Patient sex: F
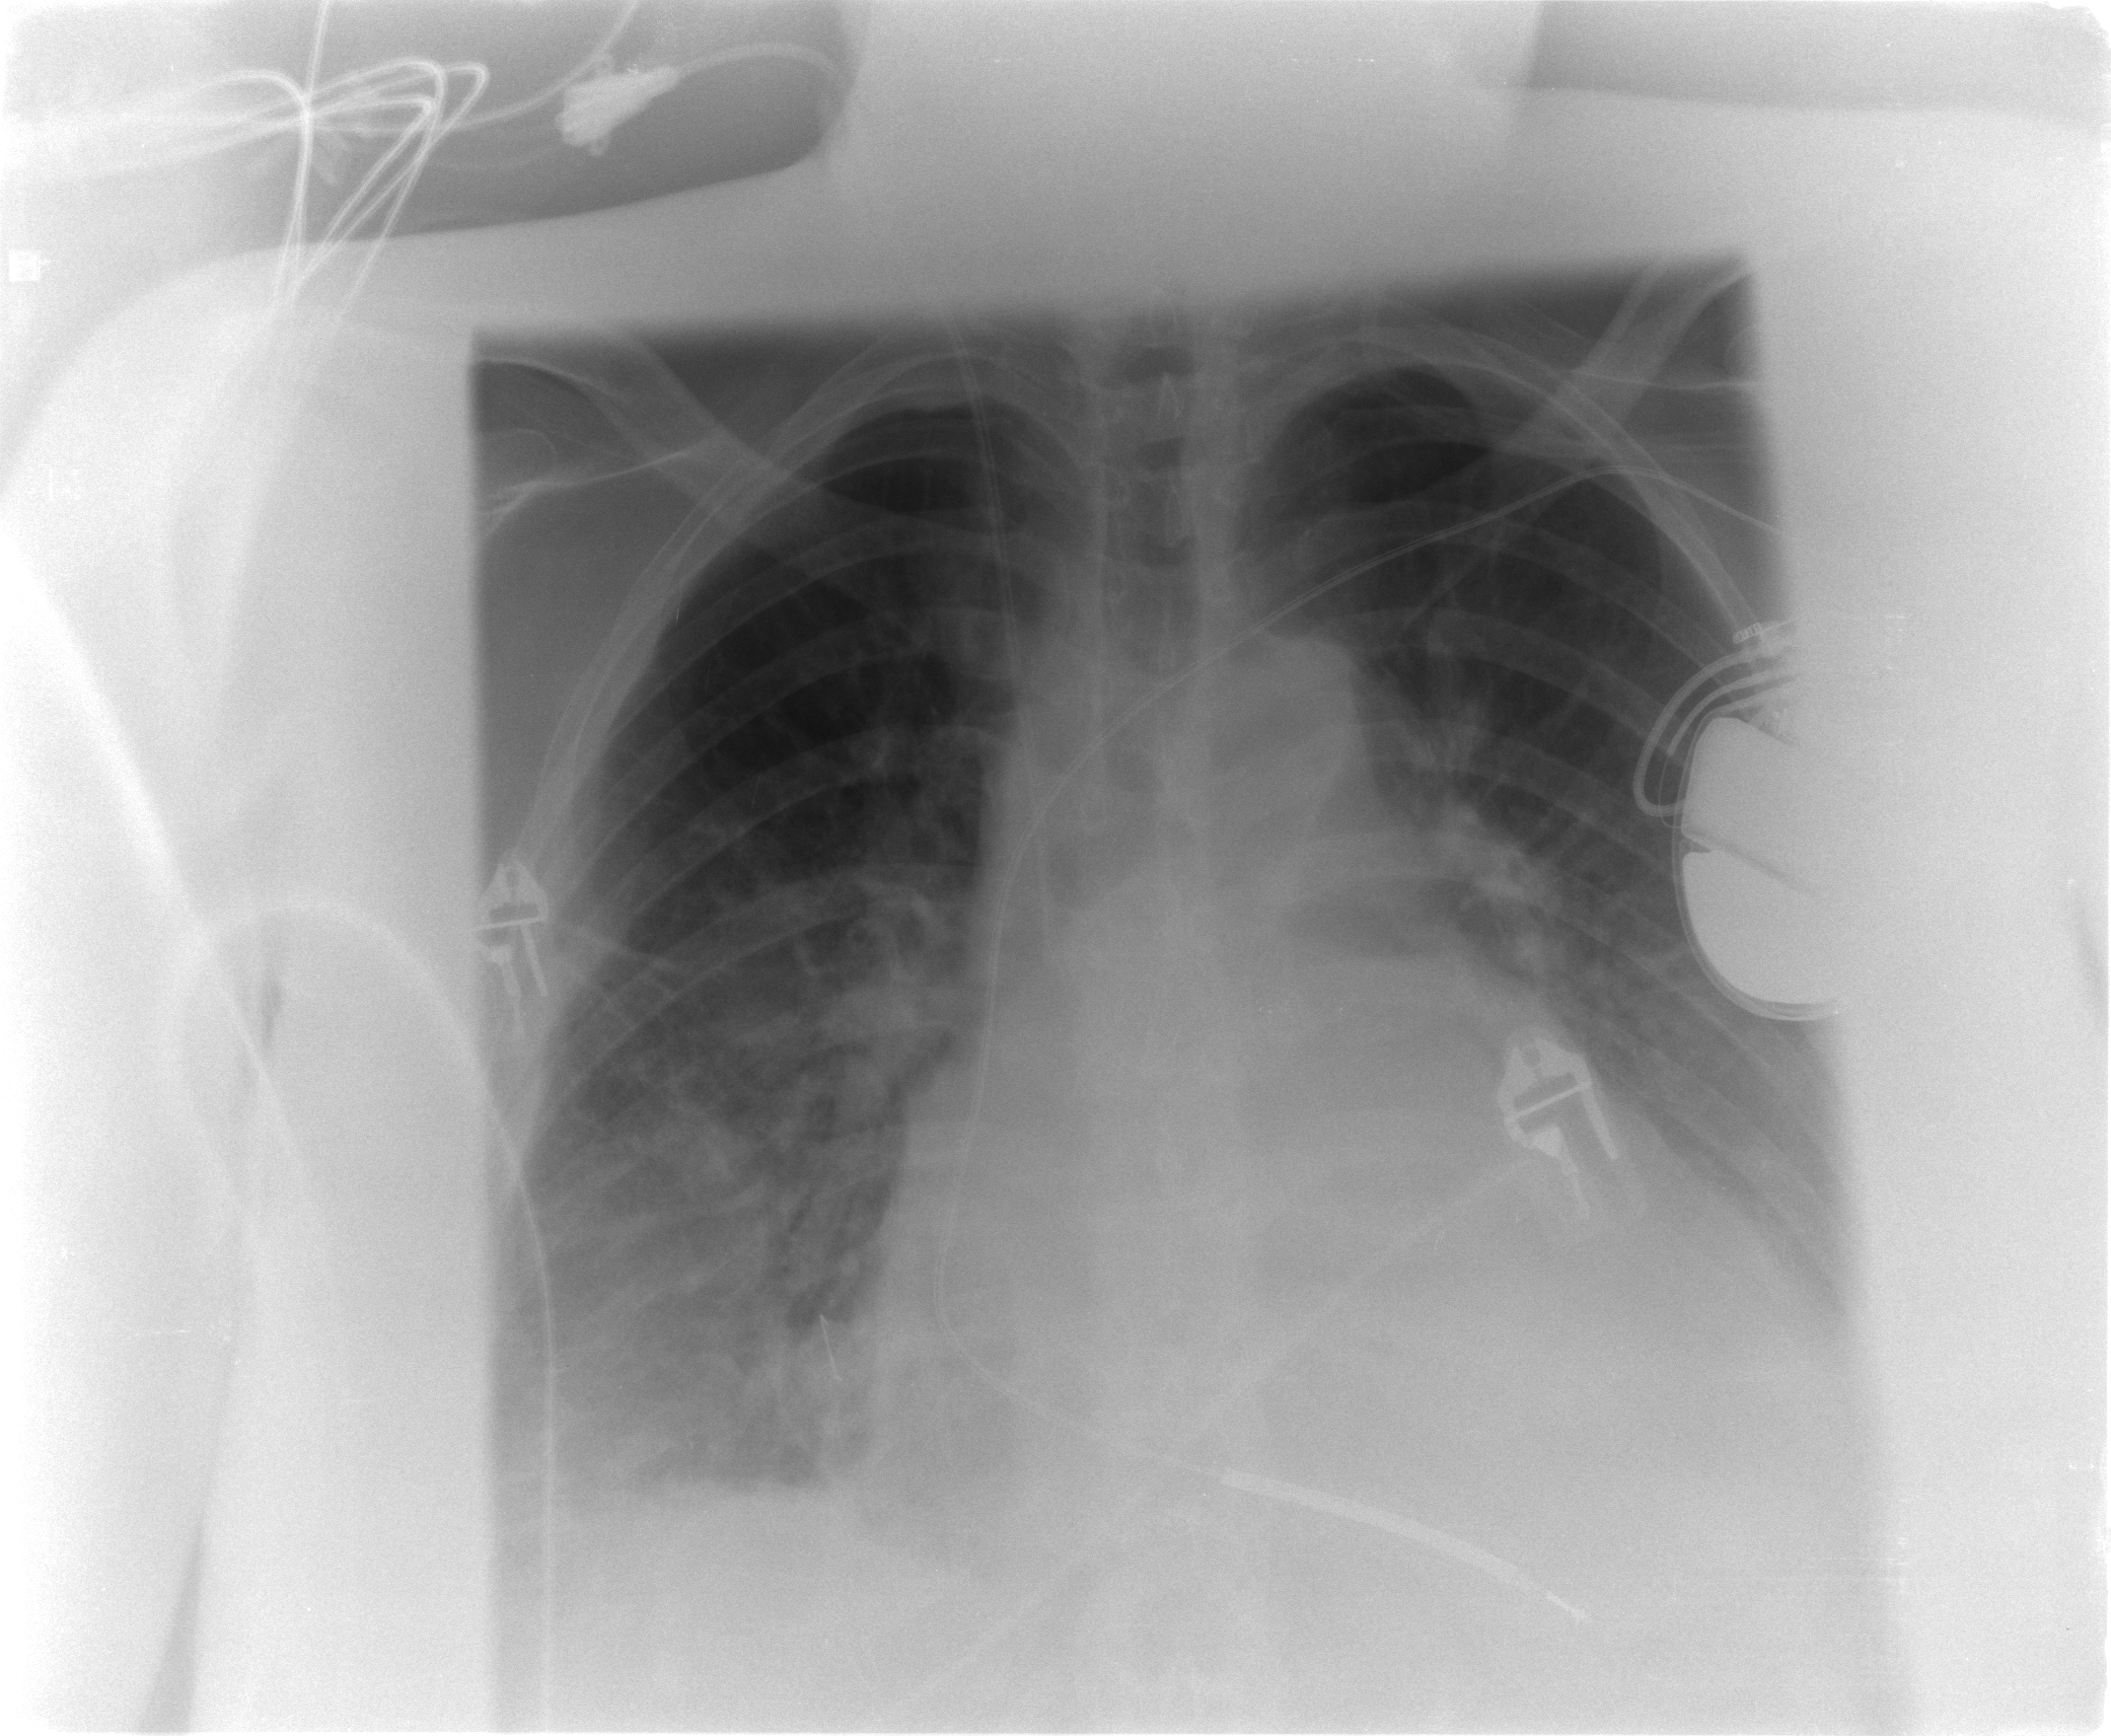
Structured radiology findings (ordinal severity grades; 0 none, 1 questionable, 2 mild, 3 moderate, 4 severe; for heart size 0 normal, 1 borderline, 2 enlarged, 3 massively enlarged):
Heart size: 3
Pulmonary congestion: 2
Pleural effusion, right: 2
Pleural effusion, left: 2
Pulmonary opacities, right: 2
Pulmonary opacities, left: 0
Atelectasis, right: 2
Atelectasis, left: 2